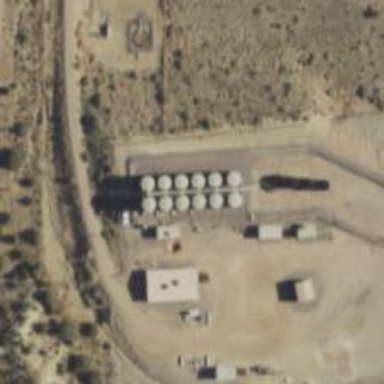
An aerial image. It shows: Storage tank that is man-made.